Aerial crown-view tile of a tropical tree (Barro Colorado Island, Panama), acquired 20241014:
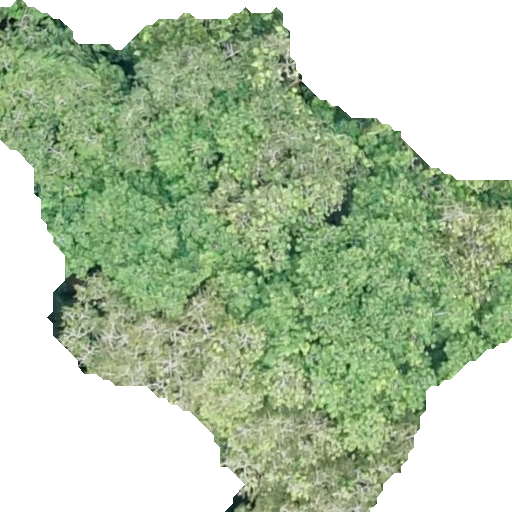
Species: Virola surinamensis
GBIF accepted scientific name: Virola surinamensis
Crown area: 285.796 m²